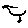
Label: bird